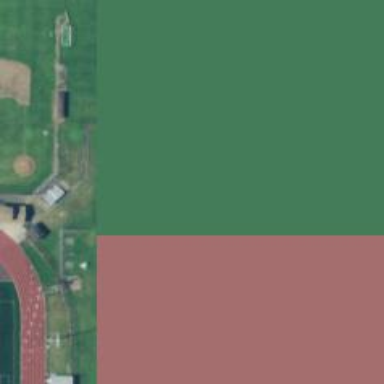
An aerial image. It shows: American football pitch for leisure and sport activities.